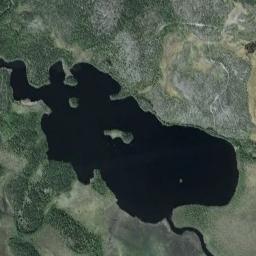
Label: lake